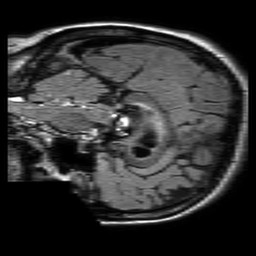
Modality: FLAIR
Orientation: sagittal
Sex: female
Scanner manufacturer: philips
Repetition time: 11 s
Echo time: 0.125 s